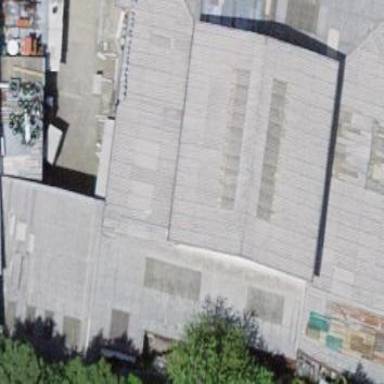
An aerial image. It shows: Commercial building.